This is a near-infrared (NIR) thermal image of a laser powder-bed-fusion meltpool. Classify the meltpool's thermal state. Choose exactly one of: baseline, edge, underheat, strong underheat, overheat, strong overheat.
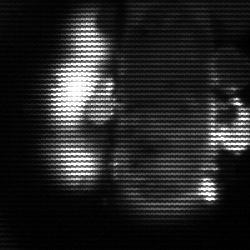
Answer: strong underheat